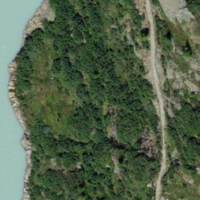
EUNIS habitat code: 31
Species observed at this site:
Alnus alnobetula